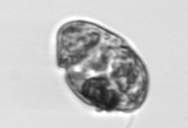
Label: Proterythropsis